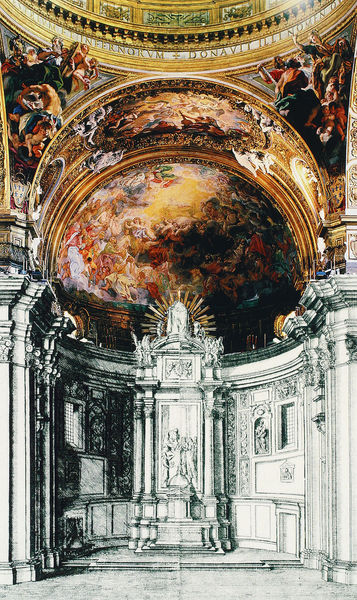
Titel: Il Gesù in Rom in der Bauphase von Giacomo della Porta
Künstler: Giacomo della Porta
Standort: Rom, Il Gesù (EU - I - Latium)
Schlagwörter: bunt, raum, skizze, säulen, zeichnung, malerei, barock, bild, kirche, gold, decke, renaissance, engel, schrift, bogen, farbe, kuppel, halle, gewölbe, dom, kranz, altar, hochaltar, kathedrale, rom, apsis, heilige, deckengemälde, fresko, sakral, tympanon, latein, apostel, deckenfresko, sternenkranz, dona, deckengem#lde, indikula